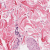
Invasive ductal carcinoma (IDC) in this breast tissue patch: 0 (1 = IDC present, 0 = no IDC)